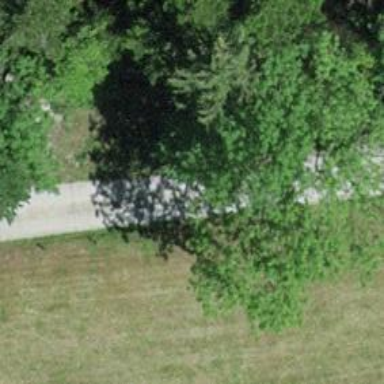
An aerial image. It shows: Well-maintained track road of grade 1.